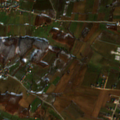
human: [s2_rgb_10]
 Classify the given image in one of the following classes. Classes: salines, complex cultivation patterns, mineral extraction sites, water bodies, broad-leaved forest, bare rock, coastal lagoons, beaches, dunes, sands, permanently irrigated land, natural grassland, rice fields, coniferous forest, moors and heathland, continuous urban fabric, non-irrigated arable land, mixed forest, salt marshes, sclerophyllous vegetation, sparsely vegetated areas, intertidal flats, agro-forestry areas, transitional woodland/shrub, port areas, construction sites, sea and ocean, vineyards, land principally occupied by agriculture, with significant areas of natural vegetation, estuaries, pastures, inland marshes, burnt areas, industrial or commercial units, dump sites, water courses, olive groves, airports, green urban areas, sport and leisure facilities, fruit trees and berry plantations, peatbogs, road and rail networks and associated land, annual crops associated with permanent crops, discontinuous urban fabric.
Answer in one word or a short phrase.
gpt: discontinuous urban fabric, non-irrigated arable land, land principally occupied by agriculture, with significant areas of natural vegetation, broad-leaved forest